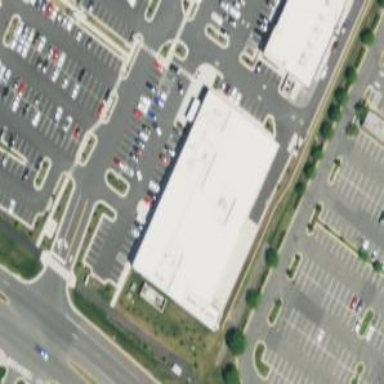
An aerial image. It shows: Retail building housing supermarket with skillion roof shape.